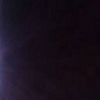
Label: space